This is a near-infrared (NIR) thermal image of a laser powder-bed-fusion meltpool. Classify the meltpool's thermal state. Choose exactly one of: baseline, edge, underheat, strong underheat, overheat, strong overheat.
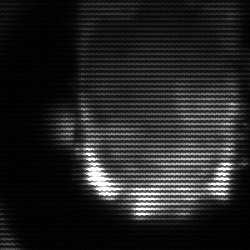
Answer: baseline